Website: ulta-beauty
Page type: billing-address
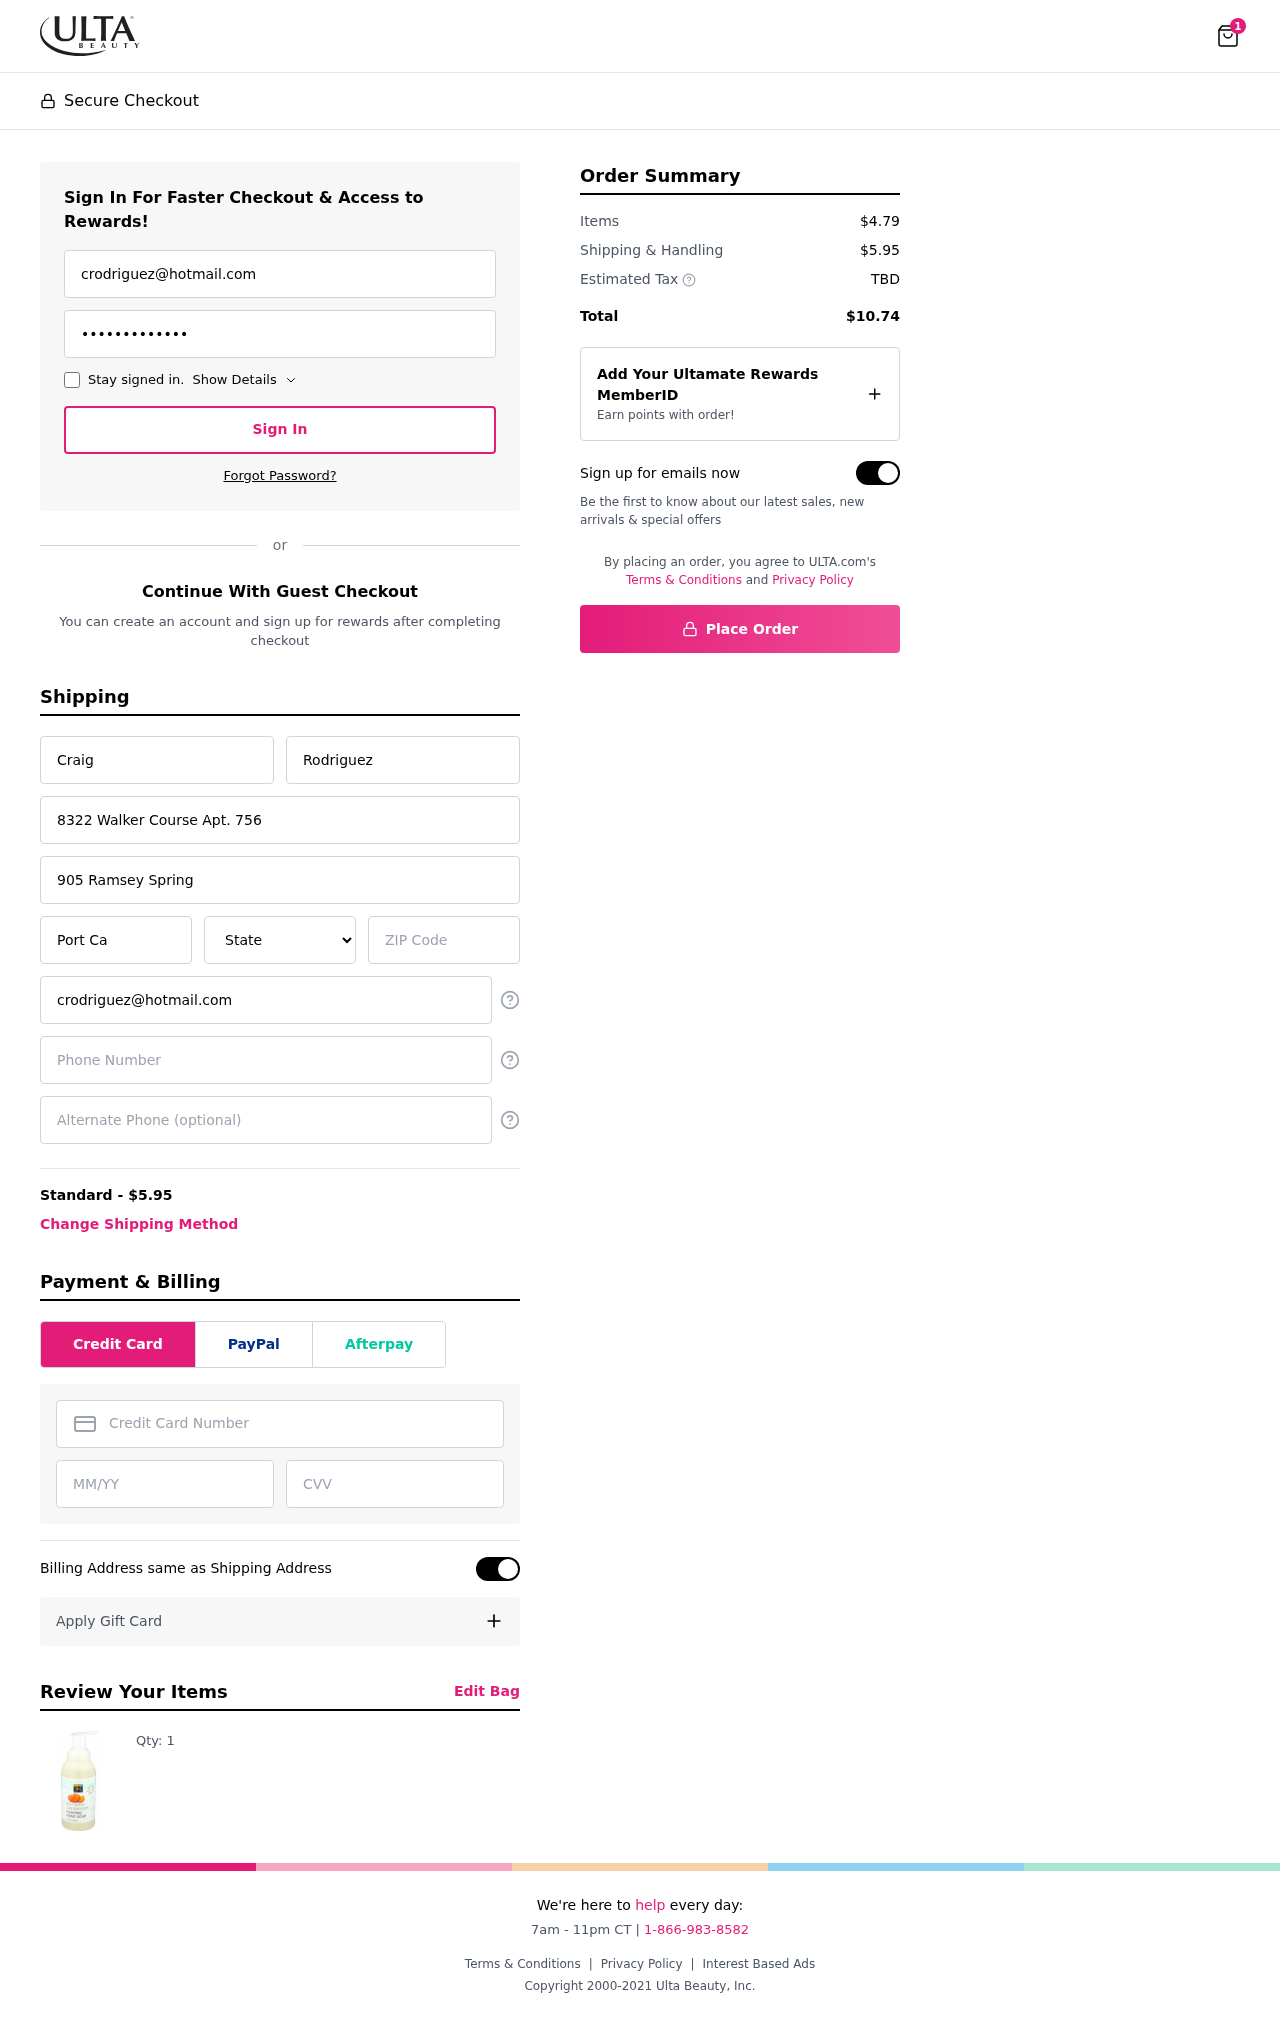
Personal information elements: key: PII_STATE
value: Massachusetts
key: PII_EMAIL
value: crodriguez@hotmail.com
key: PII_FIRSTNAME
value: Craig
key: PII_LASTNAME
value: Rodriguez
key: PII_STREET
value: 8322 Walker Course Apt. 756
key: PII_STREET2
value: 905 Ramsey Spring
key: PII_CITY
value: Port Catherinebury
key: PII_POSTCODE
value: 87995
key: PII_PHONE
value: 6235640730
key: PII_ALT_PHONE
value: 4026793736
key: PII_CARD_NUMBER
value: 3497 0797 3066 343
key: PII_CARD_EXPIRY
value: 09/29
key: PII_CARD_CVV
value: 4919
Product elements: key: PRODUCT1_QUANTITY
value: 1
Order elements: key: ORDER_NUM_ITEMS
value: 1
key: ORDER_SHIPPING_COST
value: $5.95
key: ORDER_SUBTOTAL
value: $4.79
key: ORDER_TOTAL
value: $10.74